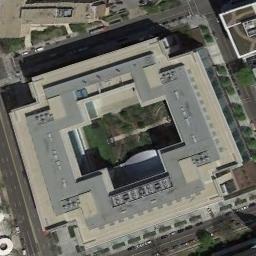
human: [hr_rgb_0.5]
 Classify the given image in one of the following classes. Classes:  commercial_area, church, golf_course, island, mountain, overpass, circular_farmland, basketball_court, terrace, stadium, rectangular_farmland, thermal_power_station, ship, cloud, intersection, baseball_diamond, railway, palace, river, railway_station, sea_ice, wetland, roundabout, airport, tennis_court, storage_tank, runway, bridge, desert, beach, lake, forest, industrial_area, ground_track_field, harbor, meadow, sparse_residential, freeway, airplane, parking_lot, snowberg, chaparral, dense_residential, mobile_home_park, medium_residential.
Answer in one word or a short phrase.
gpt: commercial_area